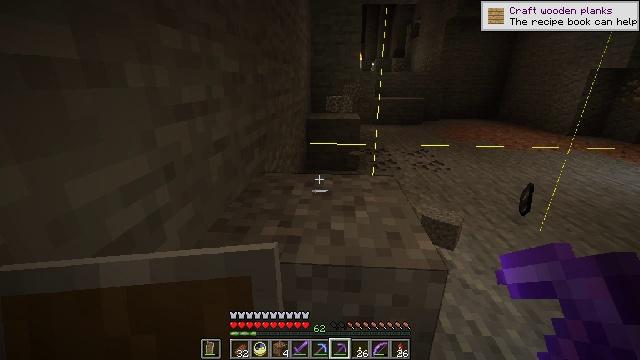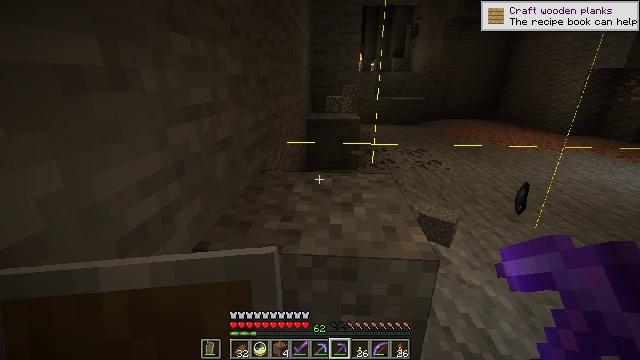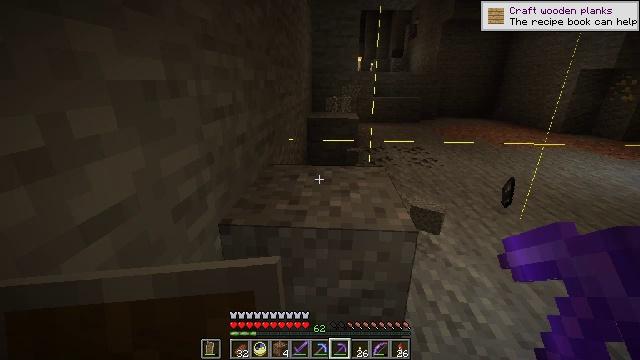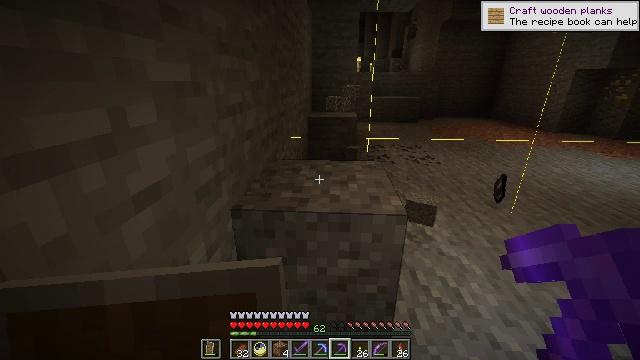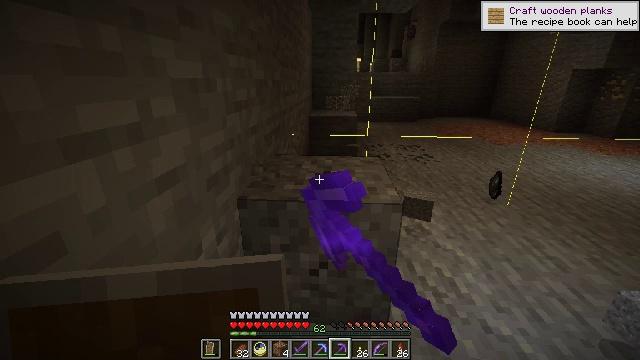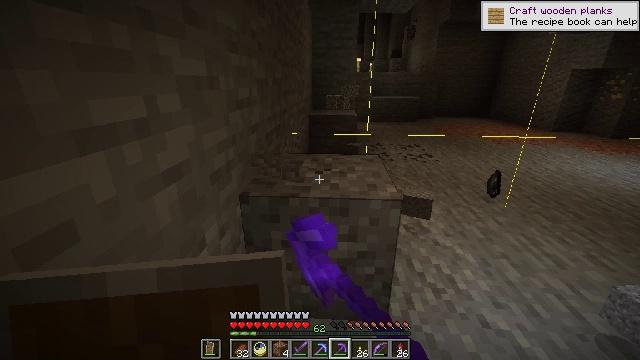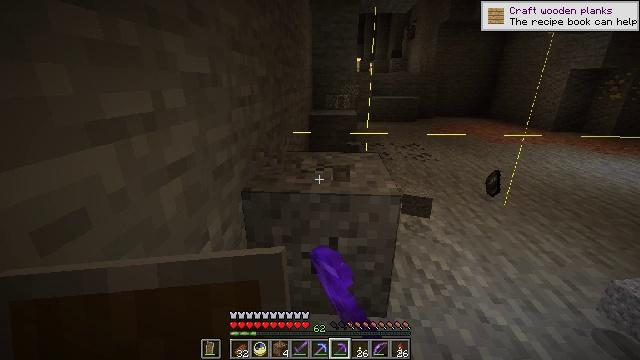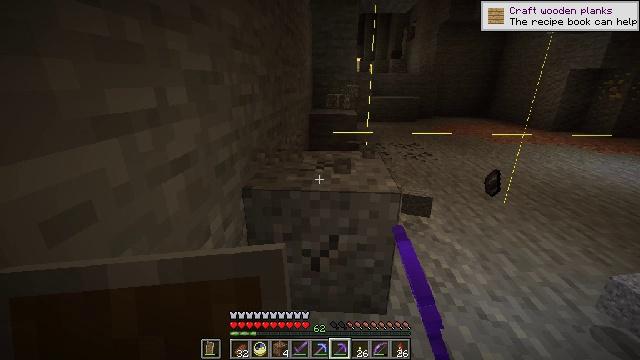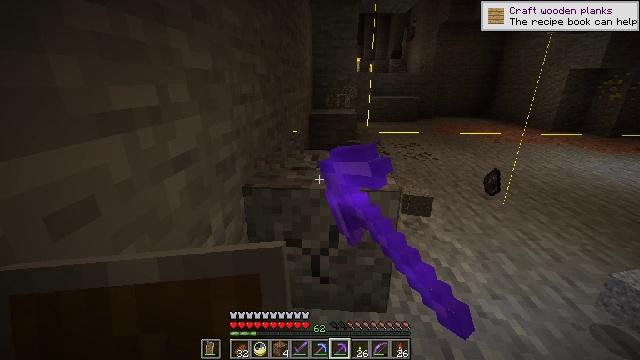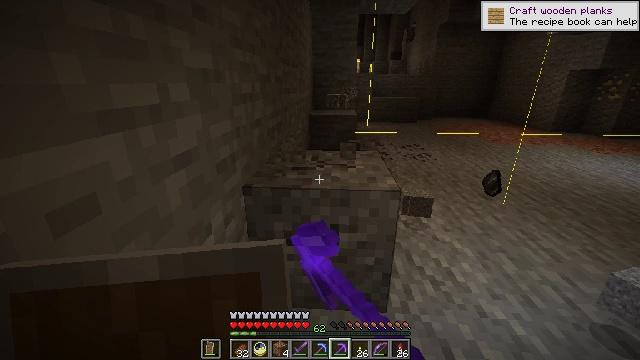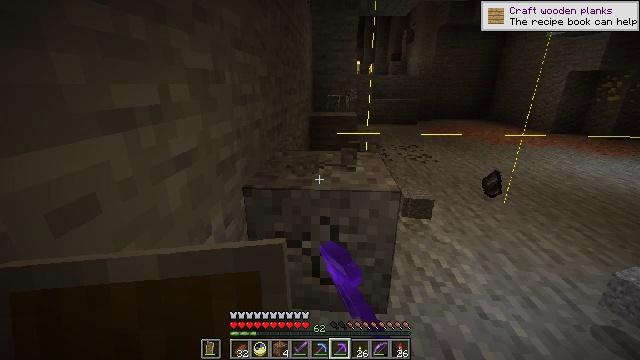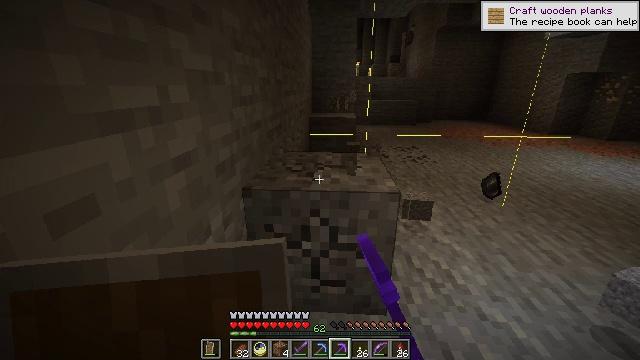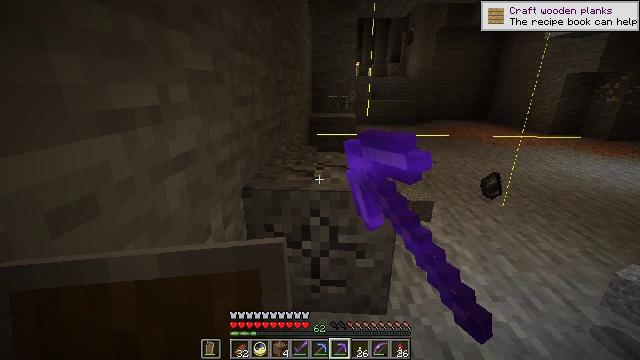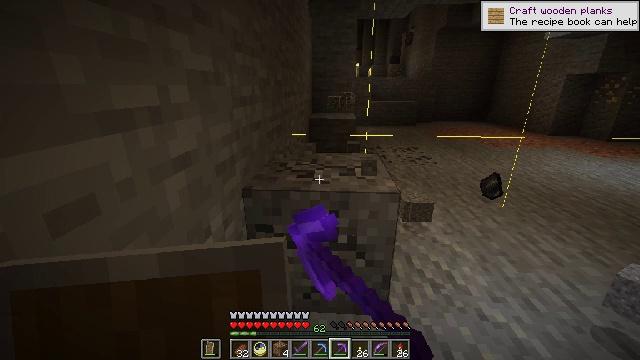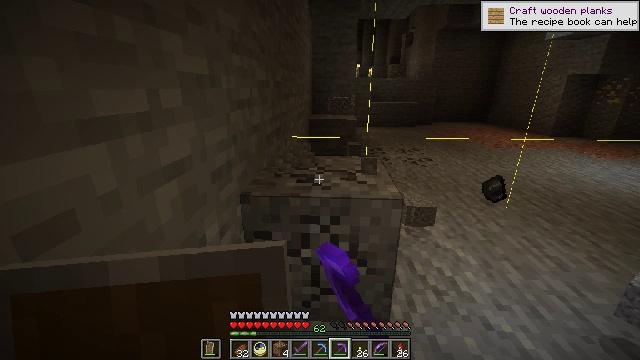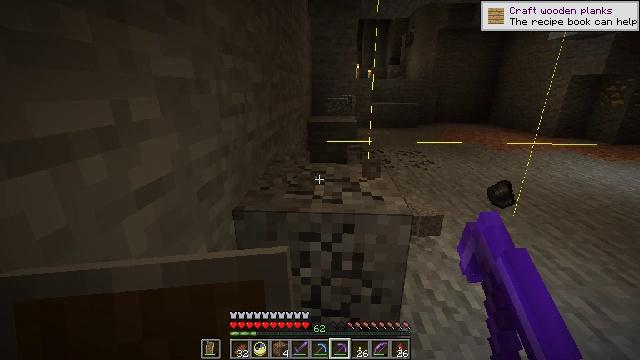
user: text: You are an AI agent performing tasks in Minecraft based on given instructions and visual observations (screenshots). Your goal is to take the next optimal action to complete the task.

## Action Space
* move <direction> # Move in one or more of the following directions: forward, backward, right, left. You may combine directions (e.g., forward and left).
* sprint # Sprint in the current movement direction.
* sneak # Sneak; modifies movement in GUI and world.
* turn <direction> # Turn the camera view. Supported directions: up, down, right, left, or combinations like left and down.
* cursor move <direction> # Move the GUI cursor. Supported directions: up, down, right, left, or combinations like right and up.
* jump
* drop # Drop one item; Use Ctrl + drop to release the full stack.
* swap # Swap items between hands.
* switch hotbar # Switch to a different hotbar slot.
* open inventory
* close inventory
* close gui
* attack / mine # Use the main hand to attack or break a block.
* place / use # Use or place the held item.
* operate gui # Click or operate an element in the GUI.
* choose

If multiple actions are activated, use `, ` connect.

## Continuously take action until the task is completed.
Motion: motion action
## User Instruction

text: Gather gravel by digging.
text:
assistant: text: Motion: move back
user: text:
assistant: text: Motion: move back
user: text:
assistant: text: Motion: attack / mine
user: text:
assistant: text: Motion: attack / mine
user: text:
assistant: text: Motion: attack / mine
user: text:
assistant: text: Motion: attack / mine
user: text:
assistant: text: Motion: attack / mine
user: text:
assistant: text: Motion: attack / mine
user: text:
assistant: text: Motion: attack / mine
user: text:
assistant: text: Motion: attack / mine
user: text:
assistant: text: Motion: attack / mine
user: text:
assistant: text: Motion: attack / mine
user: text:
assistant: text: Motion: attack / mine
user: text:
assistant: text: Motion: move forward, attack / mine
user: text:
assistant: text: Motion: move forward, attack / mine
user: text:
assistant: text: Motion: move forward
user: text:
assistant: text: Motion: move forward, turn up
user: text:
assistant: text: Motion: move forward
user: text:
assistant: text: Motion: move forward
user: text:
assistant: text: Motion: move forward
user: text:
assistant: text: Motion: move forward
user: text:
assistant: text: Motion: no_op
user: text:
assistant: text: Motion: no_op
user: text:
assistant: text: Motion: no_op
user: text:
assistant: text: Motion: move back
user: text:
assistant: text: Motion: move back, turn down
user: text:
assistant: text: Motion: move back
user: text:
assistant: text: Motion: move back
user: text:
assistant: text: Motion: move back
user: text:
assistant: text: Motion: attack / mine